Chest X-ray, PA view. Patient: 58 years old, sex M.
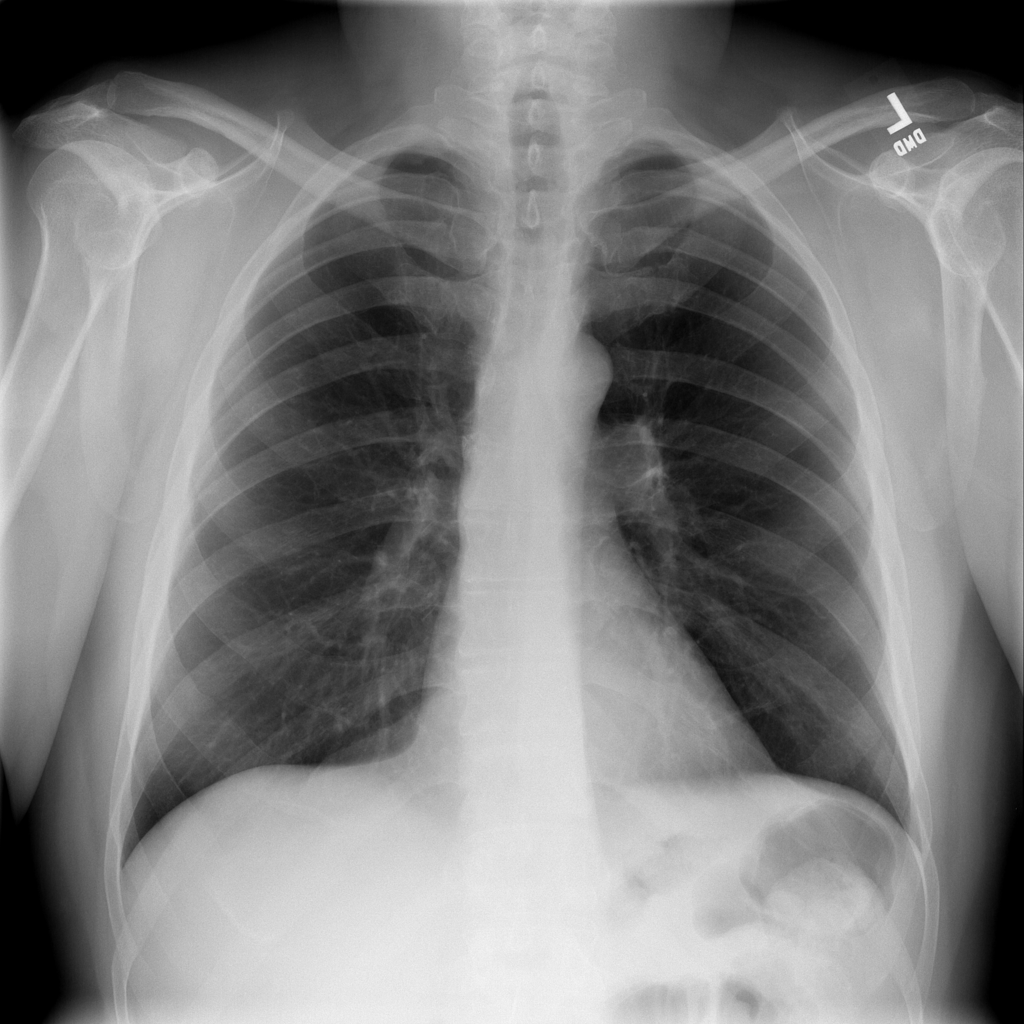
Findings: No Finding